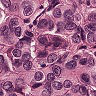
Metastatic tissue present: yes